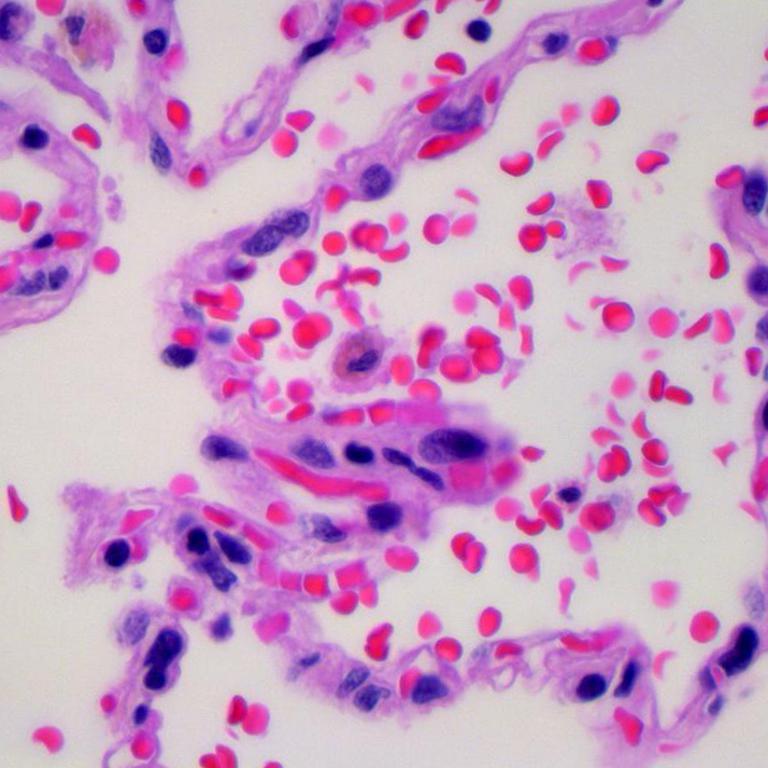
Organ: lung
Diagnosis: benign